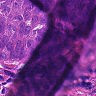
Metastatic tissue present: yes